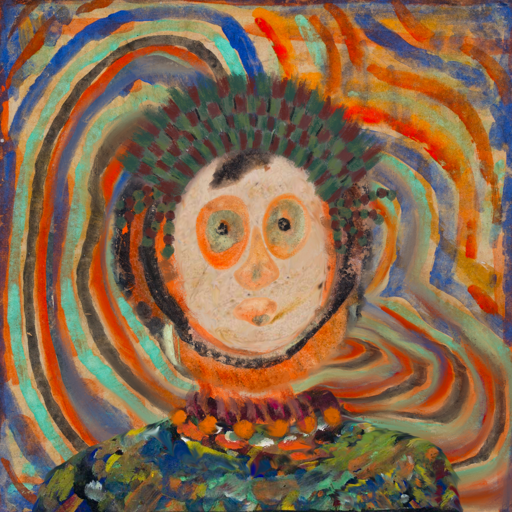
Background: Sisters, Head And Neck Front: Rupkatha, Face Front: Childish, Bust: An_Impression, Hair Front: Childish, Head Accessory: After_Raid_Crown, Second Necklace: Blank, Necklace: Doll, Baby: Blank